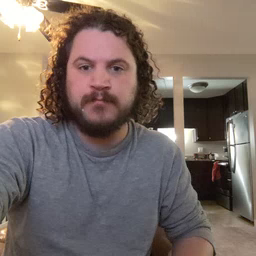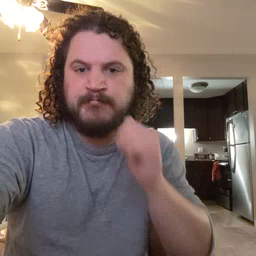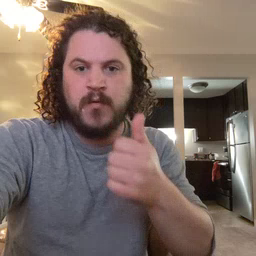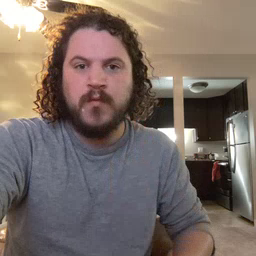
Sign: tomorrow